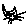
Label: cat